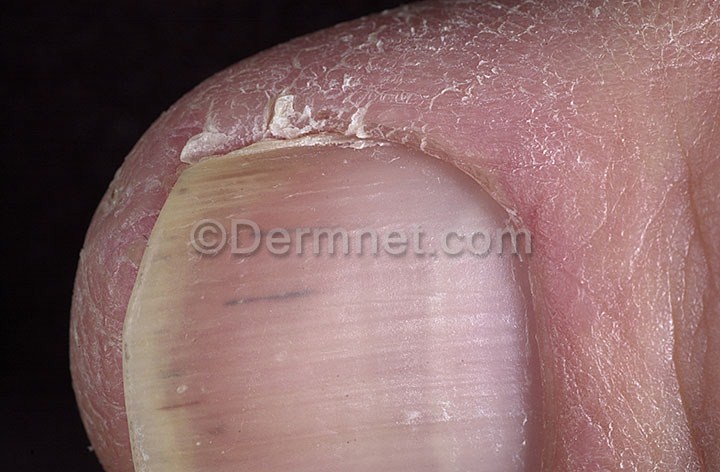
Disease: Nail Fungus and other Nail Disease